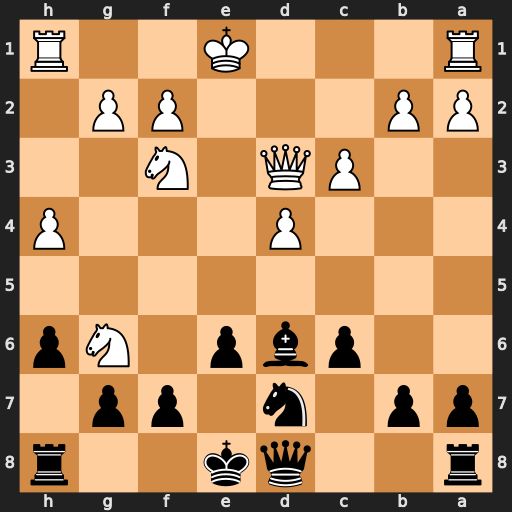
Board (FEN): r2qk2r/pp1n1pp1/2pbp1Np/8/3P3P/2PQ1N2/PP3PP1/R3K2R
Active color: b
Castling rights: KQkq
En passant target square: -
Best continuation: fxg6 Qxg6+ Kf8